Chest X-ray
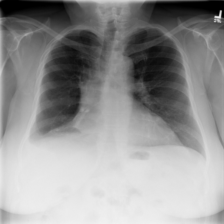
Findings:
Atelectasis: negative
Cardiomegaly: negative
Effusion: positive
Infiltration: negative
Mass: positive
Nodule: negative
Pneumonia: negative
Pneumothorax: negative
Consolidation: negative
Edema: negative
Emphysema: negative
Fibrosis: negative
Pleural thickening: negative
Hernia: negative